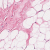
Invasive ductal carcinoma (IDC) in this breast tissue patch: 0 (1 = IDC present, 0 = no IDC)